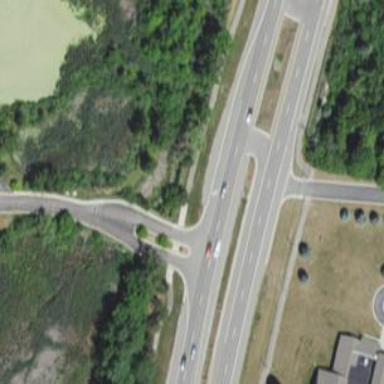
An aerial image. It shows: Primary link highway with asphalt surface.